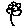
Label: flower